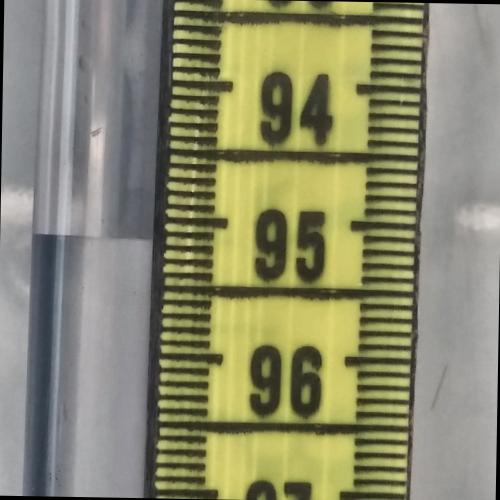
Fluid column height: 95.1 cm